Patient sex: M
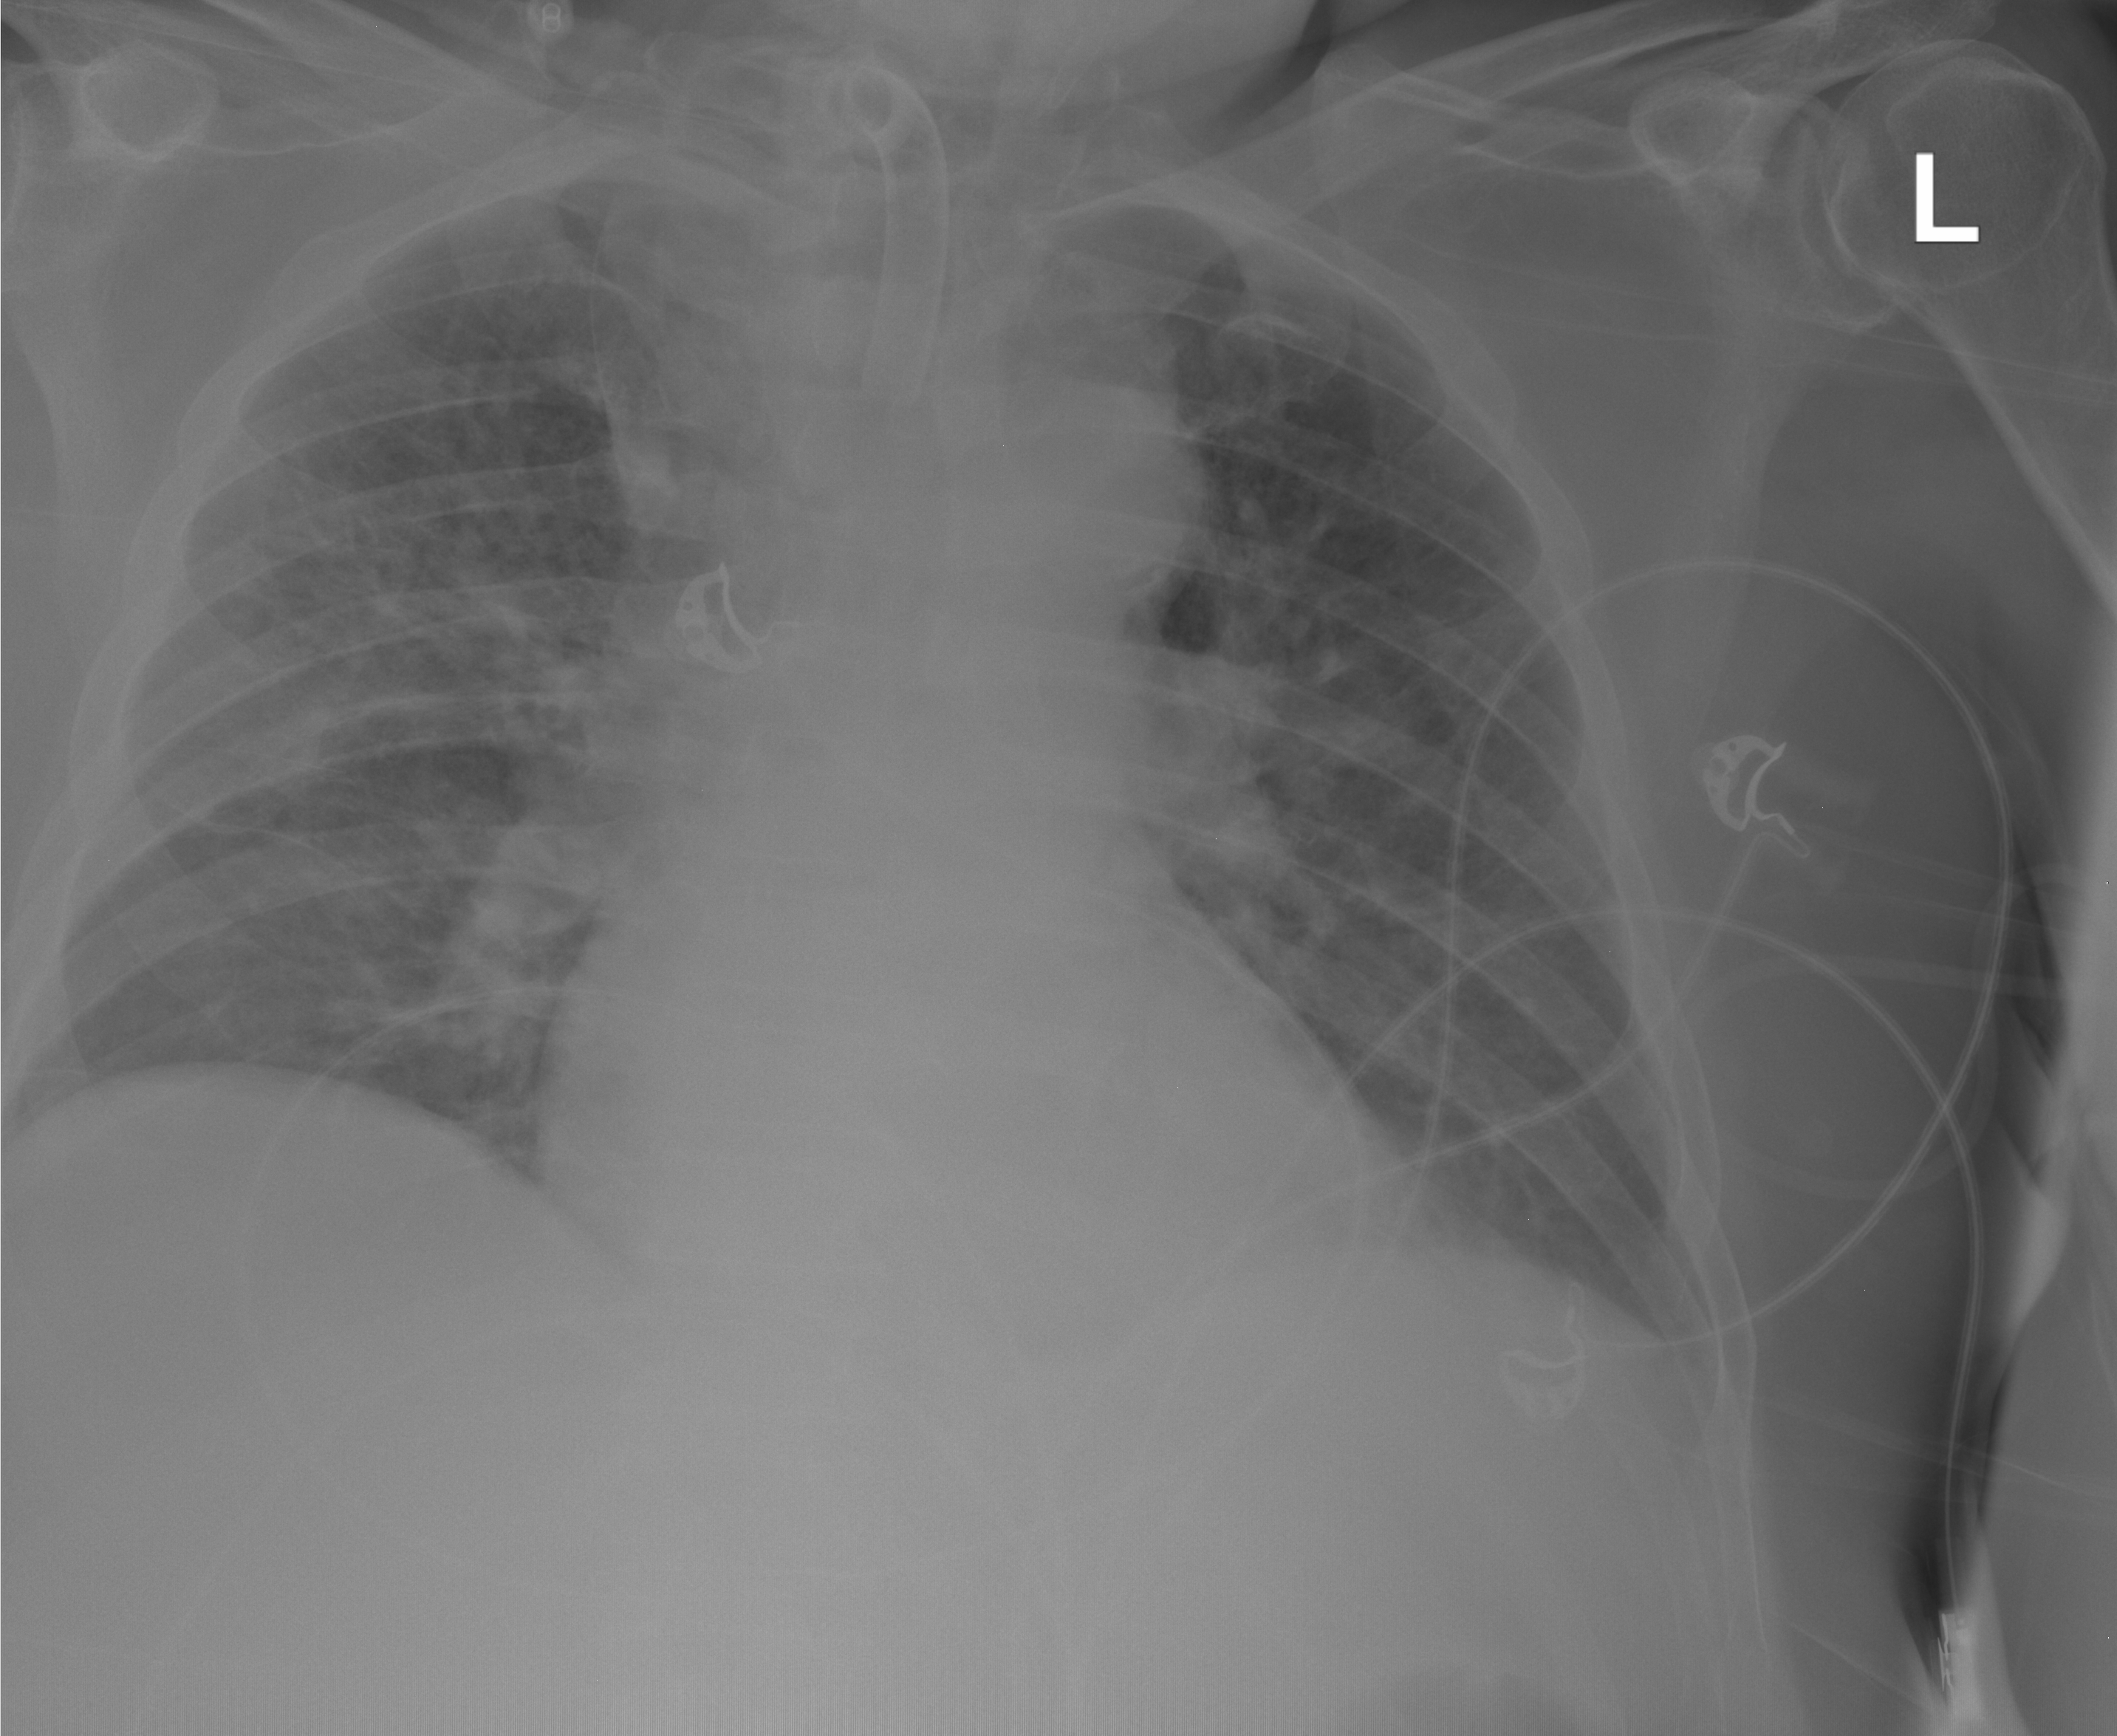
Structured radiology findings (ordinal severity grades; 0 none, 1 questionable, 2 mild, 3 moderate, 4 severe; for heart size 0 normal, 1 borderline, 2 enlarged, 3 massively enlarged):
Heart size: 0
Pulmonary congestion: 2
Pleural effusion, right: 0
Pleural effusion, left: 0
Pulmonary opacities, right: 2
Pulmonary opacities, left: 0
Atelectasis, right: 2
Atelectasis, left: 2